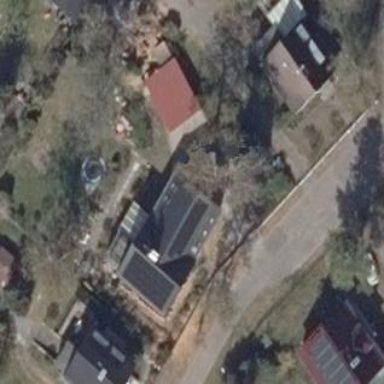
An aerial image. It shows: Detached building with gabled roof.